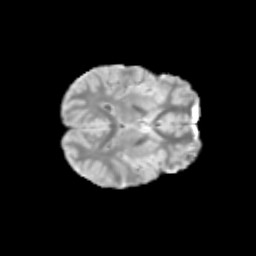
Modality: T2w
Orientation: axial
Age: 12
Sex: male
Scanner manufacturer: siemens
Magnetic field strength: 3 T
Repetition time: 3.8 s
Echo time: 0.07 s